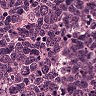
Metastatic tissue present: no